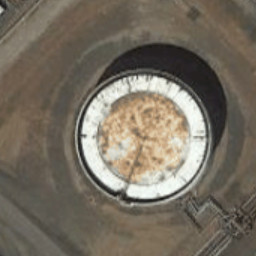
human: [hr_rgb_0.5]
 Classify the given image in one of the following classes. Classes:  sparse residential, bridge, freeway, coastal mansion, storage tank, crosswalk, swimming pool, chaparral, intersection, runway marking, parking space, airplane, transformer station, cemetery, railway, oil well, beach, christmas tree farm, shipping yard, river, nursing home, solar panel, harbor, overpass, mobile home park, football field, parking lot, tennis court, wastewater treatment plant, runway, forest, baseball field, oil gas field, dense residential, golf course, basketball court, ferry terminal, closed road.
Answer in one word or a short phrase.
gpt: storage tank